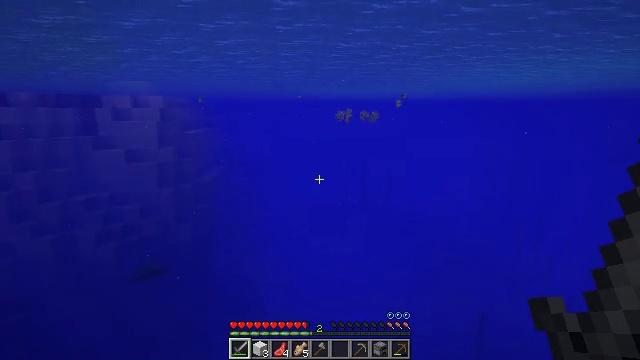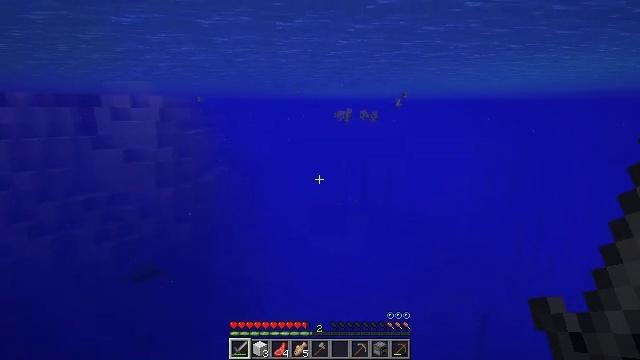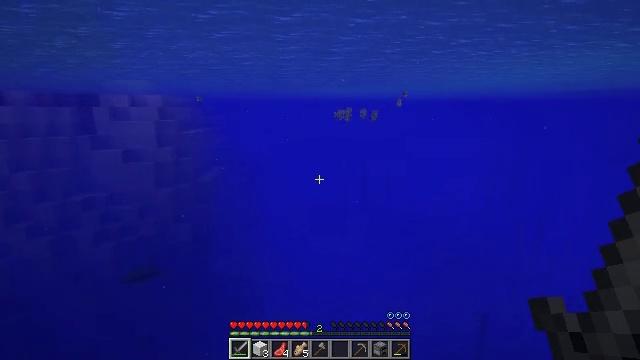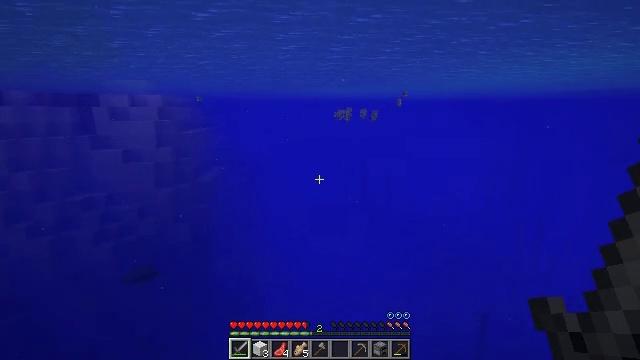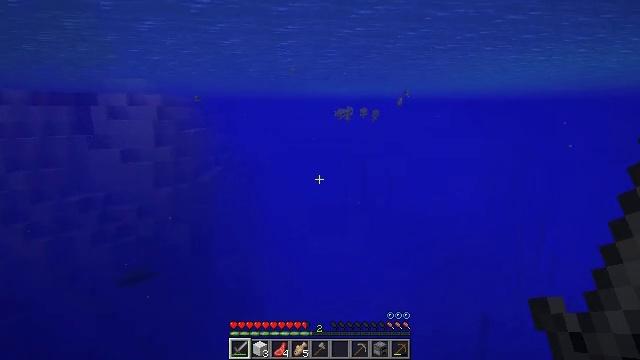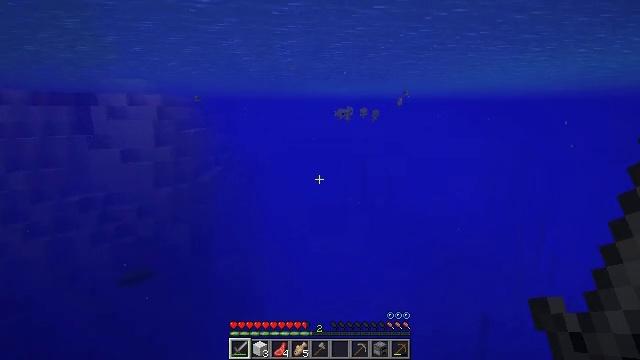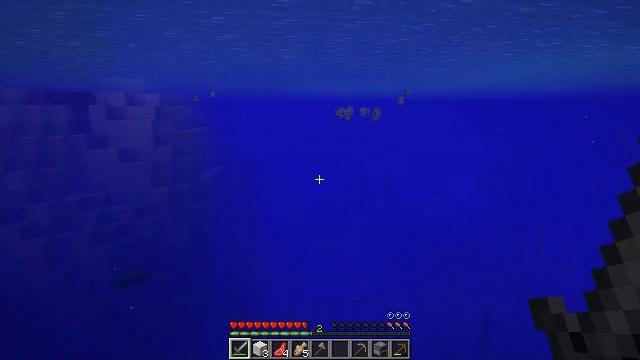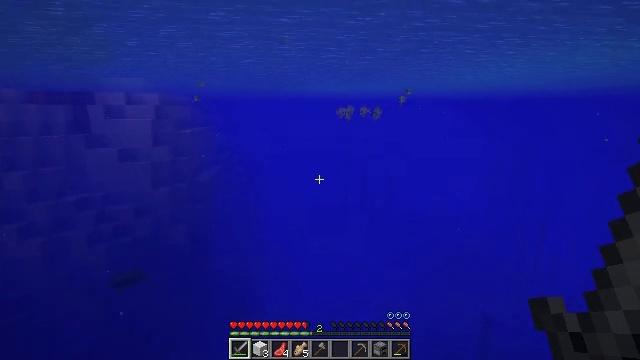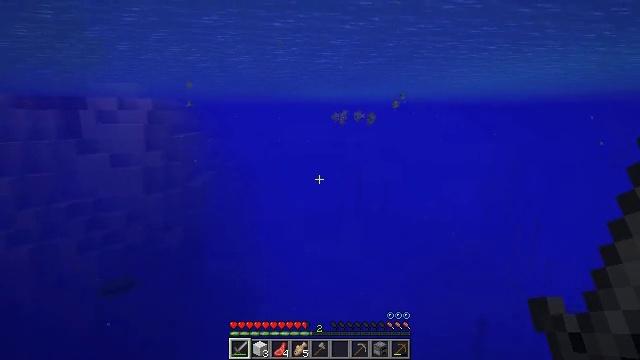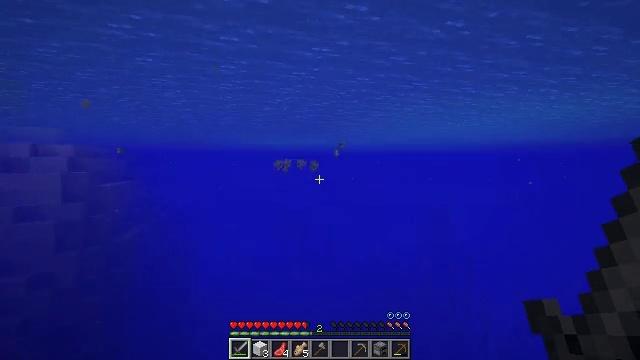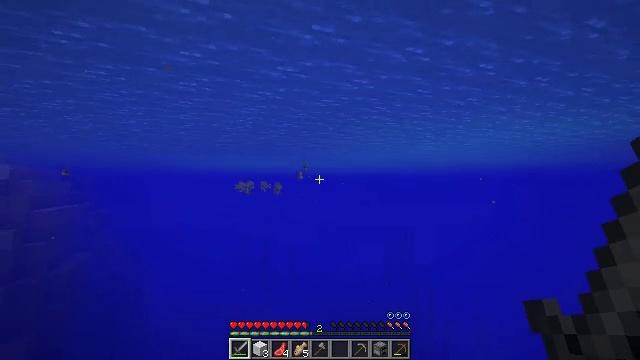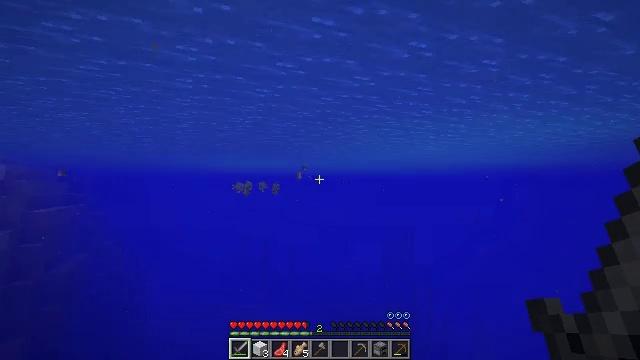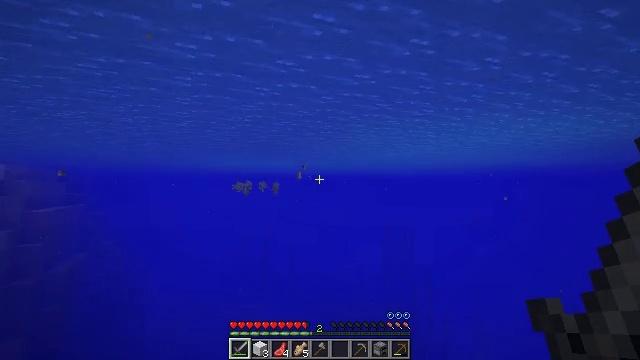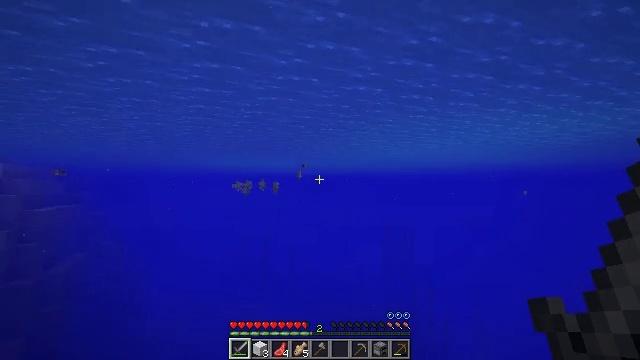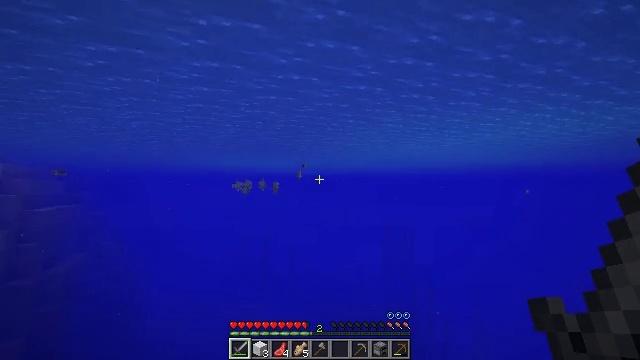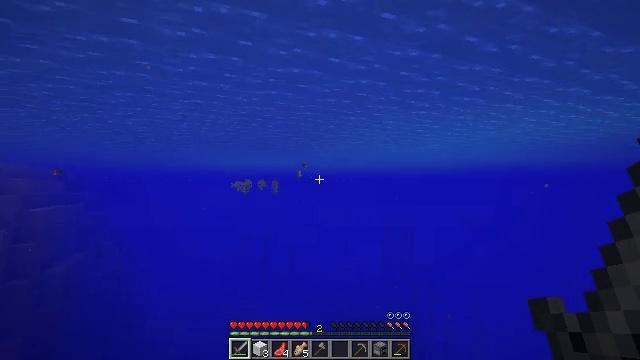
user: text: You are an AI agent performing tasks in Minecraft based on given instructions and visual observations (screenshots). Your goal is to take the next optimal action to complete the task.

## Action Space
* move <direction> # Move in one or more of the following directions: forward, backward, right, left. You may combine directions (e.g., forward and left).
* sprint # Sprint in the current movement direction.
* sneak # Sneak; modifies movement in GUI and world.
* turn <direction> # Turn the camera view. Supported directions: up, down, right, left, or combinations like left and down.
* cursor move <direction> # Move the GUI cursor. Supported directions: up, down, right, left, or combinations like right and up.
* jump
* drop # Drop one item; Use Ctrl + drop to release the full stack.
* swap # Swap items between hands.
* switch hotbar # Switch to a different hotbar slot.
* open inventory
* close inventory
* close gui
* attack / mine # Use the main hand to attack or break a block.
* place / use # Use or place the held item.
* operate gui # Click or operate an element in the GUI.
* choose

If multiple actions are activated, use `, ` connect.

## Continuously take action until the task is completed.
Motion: motion action
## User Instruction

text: Kill the cod.
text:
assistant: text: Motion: move forward
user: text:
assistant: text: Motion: move forward
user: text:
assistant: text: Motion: move forward
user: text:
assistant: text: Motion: move forward
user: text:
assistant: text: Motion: move forward
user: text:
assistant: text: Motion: move forward
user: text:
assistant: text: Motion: move forward
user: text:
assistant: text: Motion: move forward, turn right
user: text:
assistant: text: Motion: move forward, turn right and up
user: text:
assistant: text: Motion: move forward, turn right and up
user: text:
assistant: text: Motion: move forward
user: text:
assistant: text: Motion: move forward
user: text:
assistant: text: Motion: move forward
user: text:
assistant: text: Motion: move forward
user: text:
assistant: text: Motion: move forward
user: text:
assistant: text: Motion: move forward
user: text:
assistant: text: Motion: move forward
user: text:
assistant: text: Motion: move forward
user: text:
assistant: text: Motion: move forward
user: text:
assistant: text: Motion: move forward, turn left
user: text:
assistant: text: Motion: move forward, turn left
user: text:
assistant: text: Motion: move forward, turn left, jump
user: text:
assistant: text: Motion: move forward, jump
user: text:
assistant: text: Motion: move forward, jump
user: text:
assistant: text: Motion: move forward, jump
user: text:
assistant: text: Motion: move forward, jump
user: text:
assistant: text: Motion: move forward, jump
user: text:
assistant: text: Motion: move forward, jump
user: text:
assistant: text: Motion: move forward, jump
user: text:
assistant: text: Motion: move forward, jump